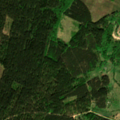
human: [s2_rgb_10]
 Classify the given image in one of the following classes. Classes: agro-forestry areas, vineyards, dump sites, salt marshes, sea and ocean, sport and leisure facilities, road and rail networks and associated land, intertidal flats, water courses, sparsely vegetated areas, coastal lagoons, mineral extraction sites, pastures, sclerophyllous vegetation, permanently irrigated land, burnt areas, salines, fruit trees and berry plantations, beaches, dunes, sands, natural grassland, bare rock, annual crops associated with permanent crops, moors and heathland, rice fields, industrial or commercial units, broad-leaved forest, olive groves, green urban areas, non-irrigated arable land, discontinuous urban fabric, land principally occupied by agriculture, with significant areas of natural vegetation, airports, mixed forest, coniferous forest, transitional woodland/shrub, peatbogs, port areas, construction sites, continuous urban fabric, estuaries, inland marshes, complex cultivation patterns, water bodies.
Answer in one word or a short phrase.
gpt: pastures, broad-leaved forest, coniferous forest, mixed forest, transitional woodland/shrub